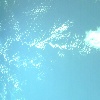
Label: water